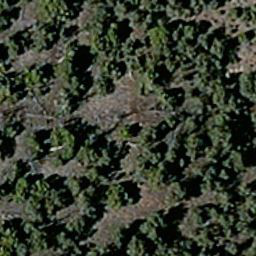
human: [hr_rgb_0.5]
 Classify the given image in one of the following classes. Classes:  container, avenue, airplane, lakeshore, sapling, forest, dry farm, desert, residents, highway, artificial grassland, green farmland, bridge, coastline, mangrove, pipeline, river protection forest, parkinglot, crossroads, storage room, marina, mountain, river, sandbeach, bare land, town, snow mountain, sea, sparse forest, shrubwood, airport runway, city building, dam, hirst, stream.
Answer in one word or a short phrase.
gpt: sparse forest